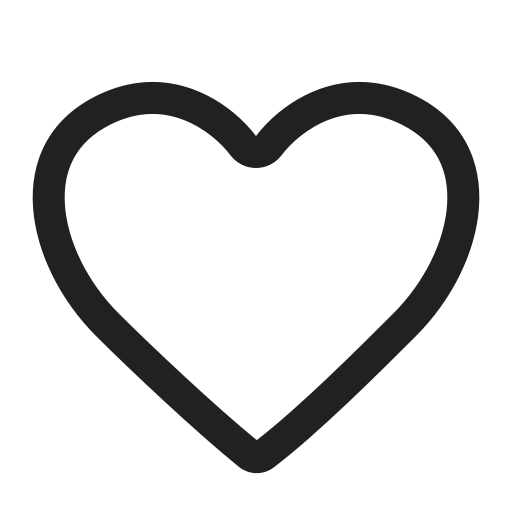
white heart high contrast